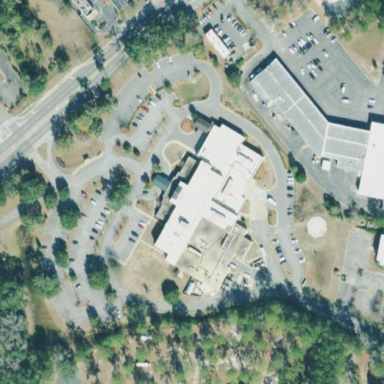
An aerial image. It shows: Hospital providing healthcare services.